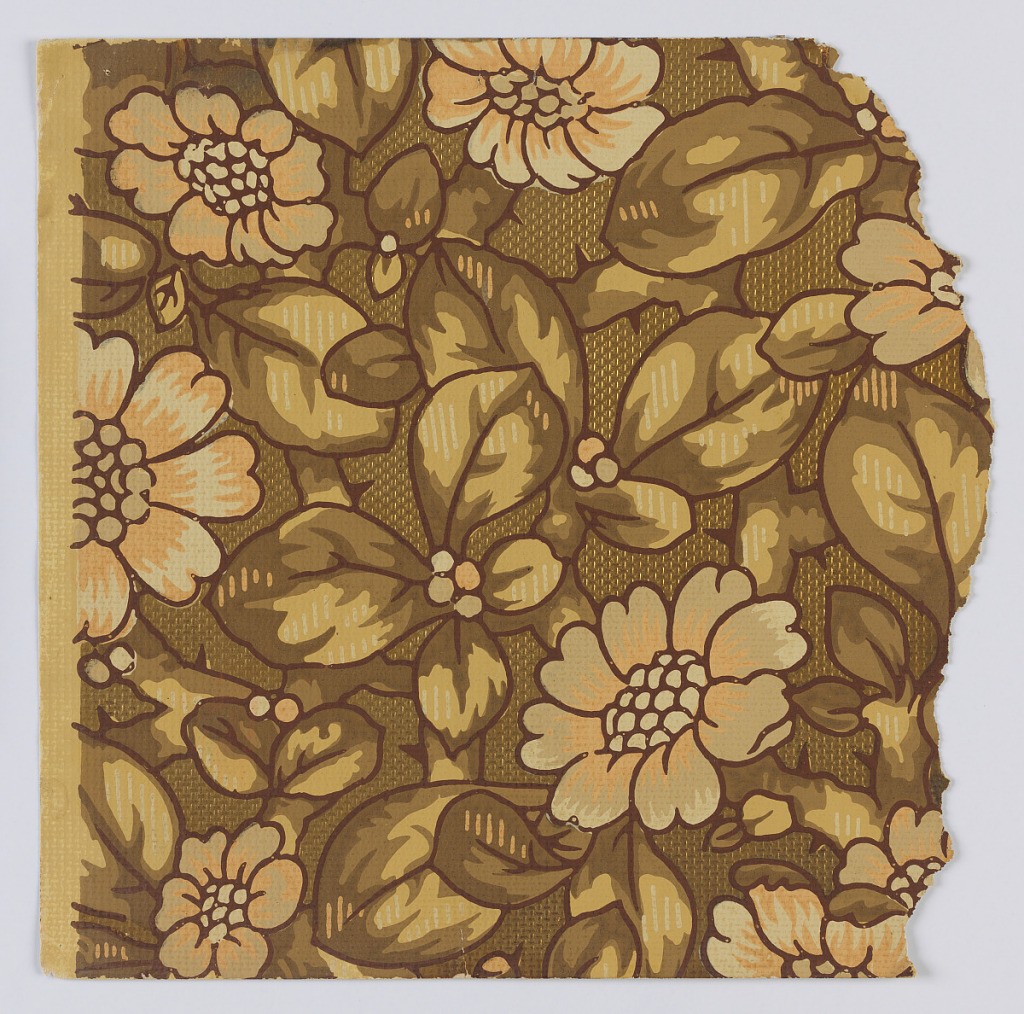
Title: Sidewall sample
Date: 1880–90
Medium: Machine-printed on paper
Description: Fragmentary wallpapers from sample book, including aesthetic-style and Anglo-Japanesque designs.

72 pages of samples.